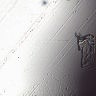
Metastatic tissue present: no